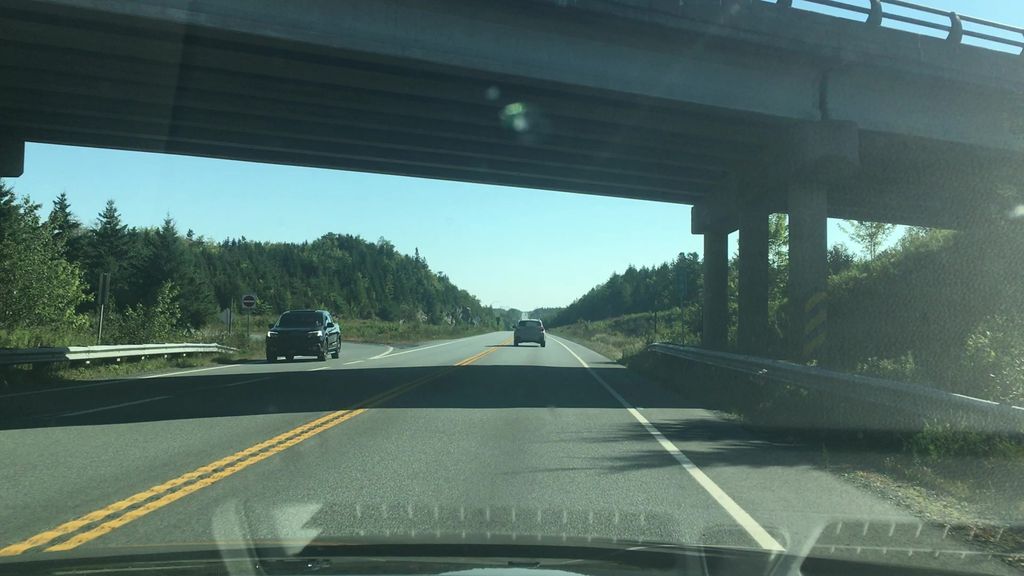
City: halifax